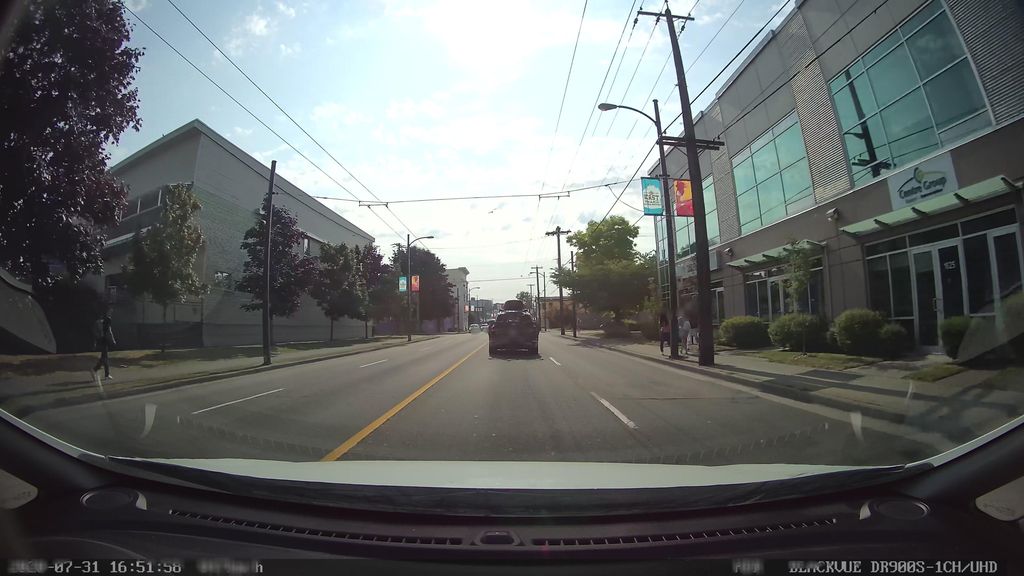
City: vancouver